Question:
What should I do to see all the content in label? I already used Textblock but I can't still see it's full content...
I am new in WPF so I still don't know what should I do with this problem.
this is my code behind:
'''
lblFExtension.Content = "Type of File: " + fInfo.Extension;
lblFName.Content = "File Name: " + fInfo.Name;
lblFLocation.Content = "File Location: " + fInfo.Directory;
lblFSize.Content = "File Size: " + Convert.ToString(fileSizeConversion(fInfo.Length));
'''
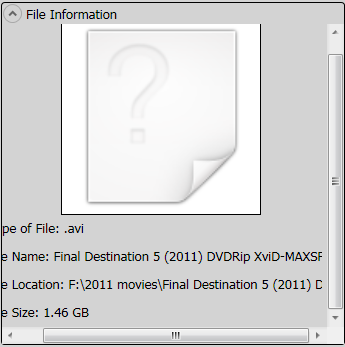
Answer: '''
<TextBlock Height="49" Margin="304,127,53,0" TextWrapping="Wrap" Text="" VerticalAlignment="Top"/>
'''
adjust your texblock height and then give TextWrapping="Wrap".it will work.Before this you have to check texblock margin